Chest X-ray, PA view. Patient: 37 years old, sex F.
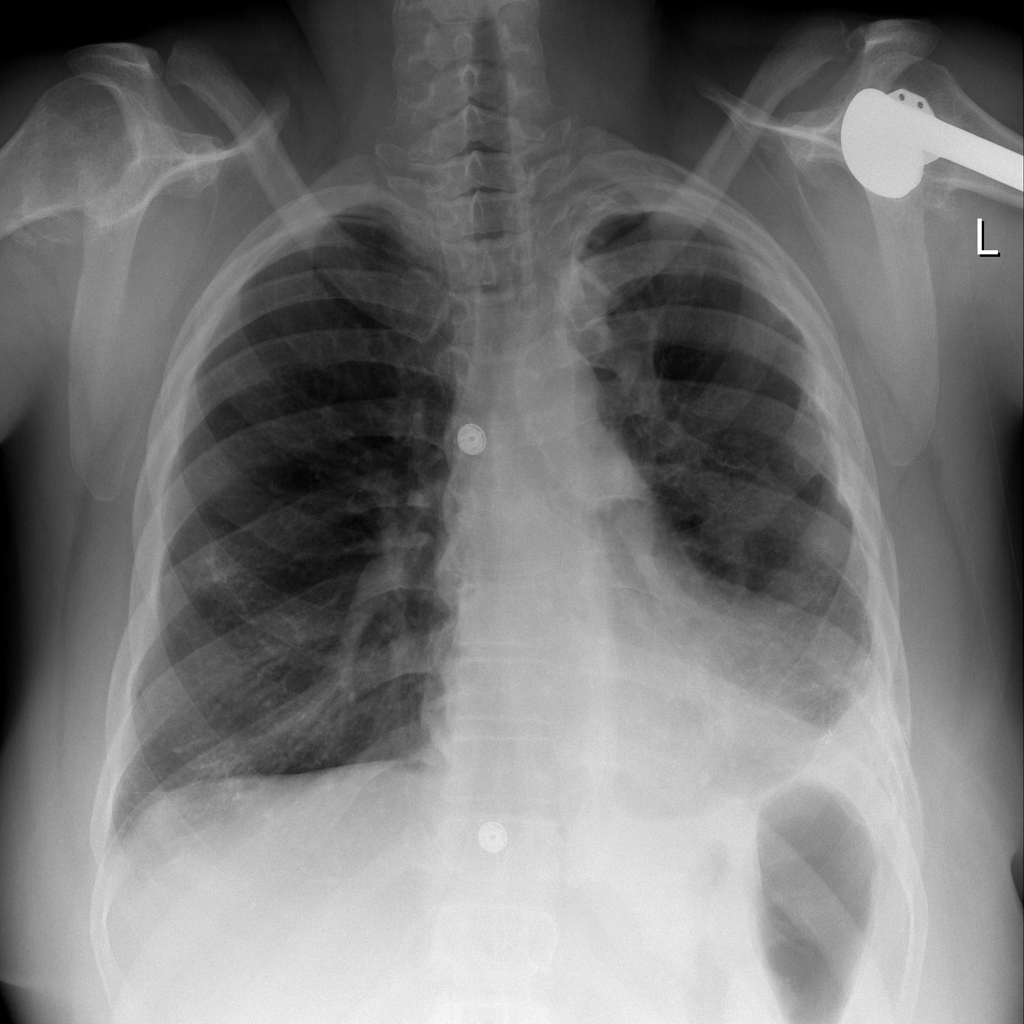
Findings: Atelectasis, Consolidation, Effusion, Pleural_Thickening